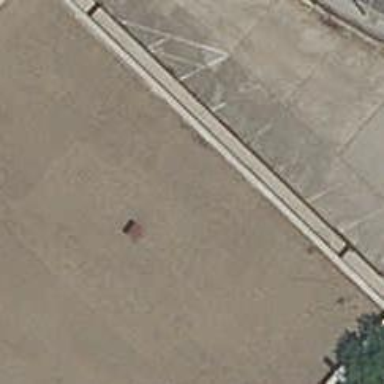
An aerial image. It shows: Car rental facility.